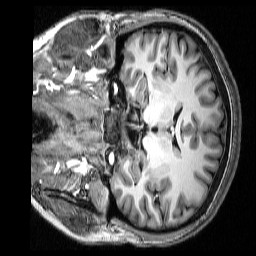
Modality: T1w
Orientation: coronal
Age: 25
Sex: female
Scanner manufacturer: siemens
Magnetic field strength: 3 T
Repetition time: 2.53 s
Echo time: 0.00339 s